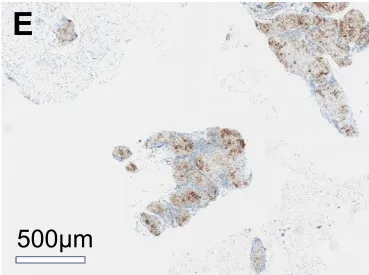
Histology of mediastinal lymphadenopathy and cutaneous lesions. Representative images of immunohistochemical staining for PDL1 in the mediastinal lymph nodes (E, F). Low magnification images.
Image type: pathology (immunostaining)